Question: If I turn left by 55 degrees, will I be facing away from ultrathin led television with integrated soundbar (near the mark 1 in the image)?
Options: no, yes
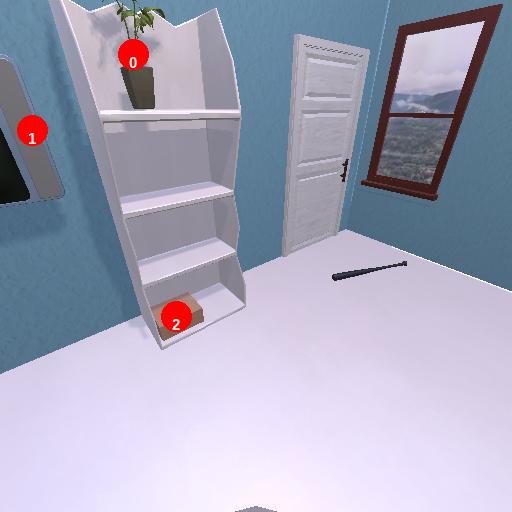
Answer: no